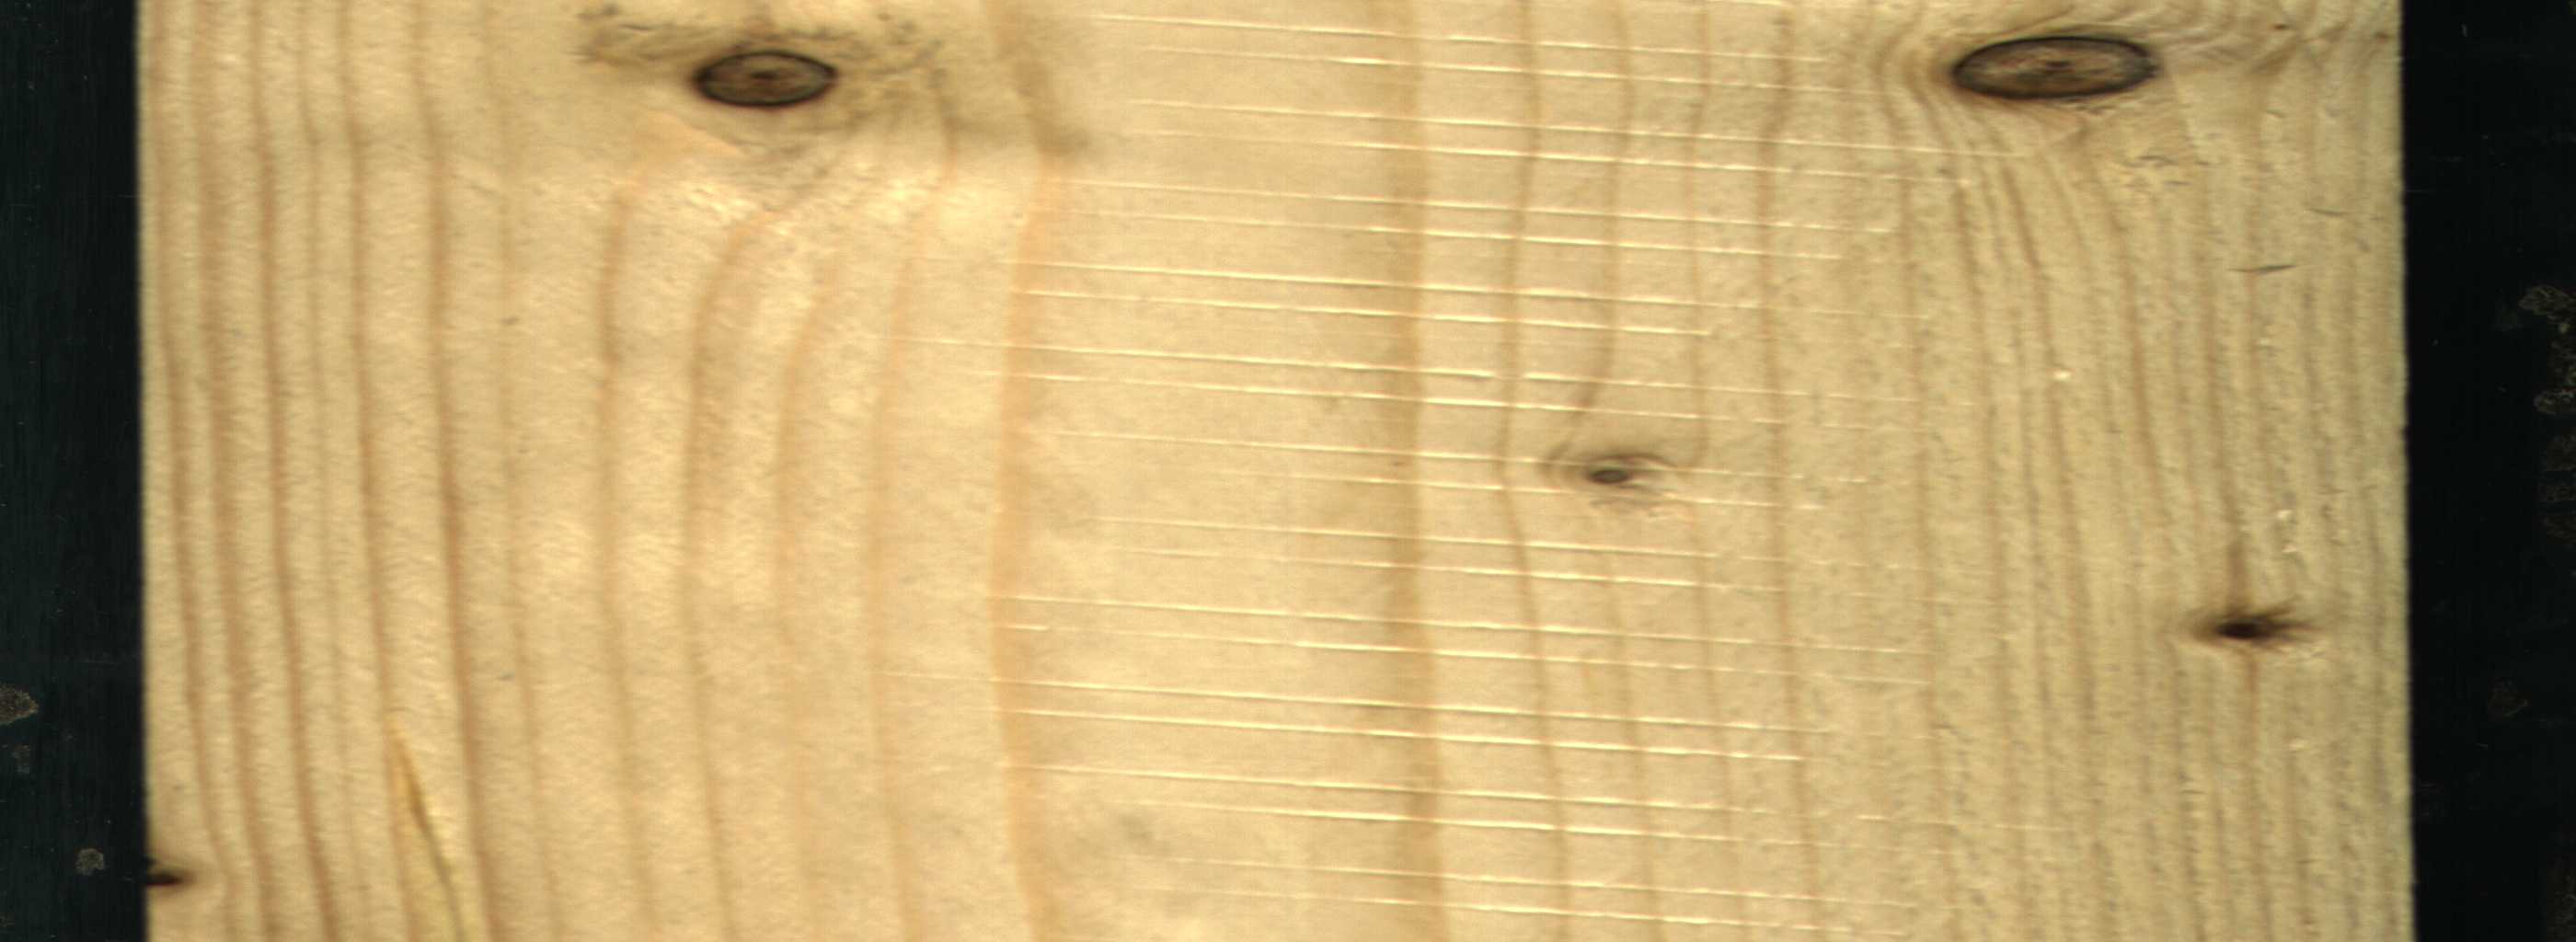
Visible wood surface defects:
resin
Knot_missing
Dead_Knot
Dead_Knot
Dead_Knot
Live_Knot